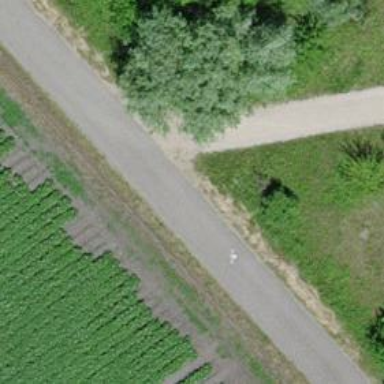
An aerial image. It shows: Well-maintained track road with grade 1 tracktype.